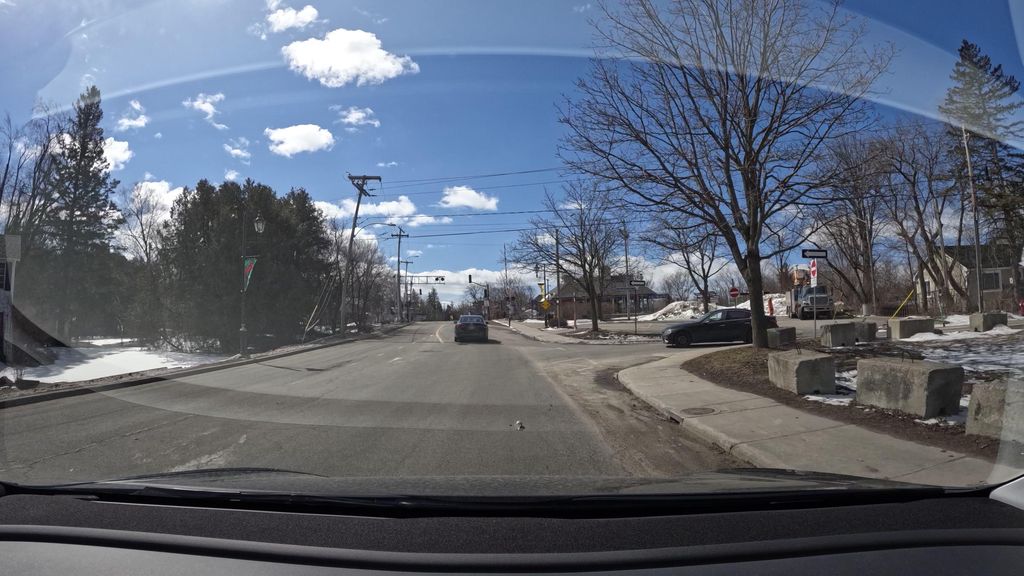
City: montreal